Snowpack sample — Snodgrass Mountain, Crested Butte, Colorado (2/4/25, 12:06 PM MST)
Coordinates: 38.923, -106.968
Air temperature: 35 °F
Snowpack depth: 80 cm
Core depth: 20 cm
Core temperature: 33.8 °F
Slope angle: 14°, slope face: 78°
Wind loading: low
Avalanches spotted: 0
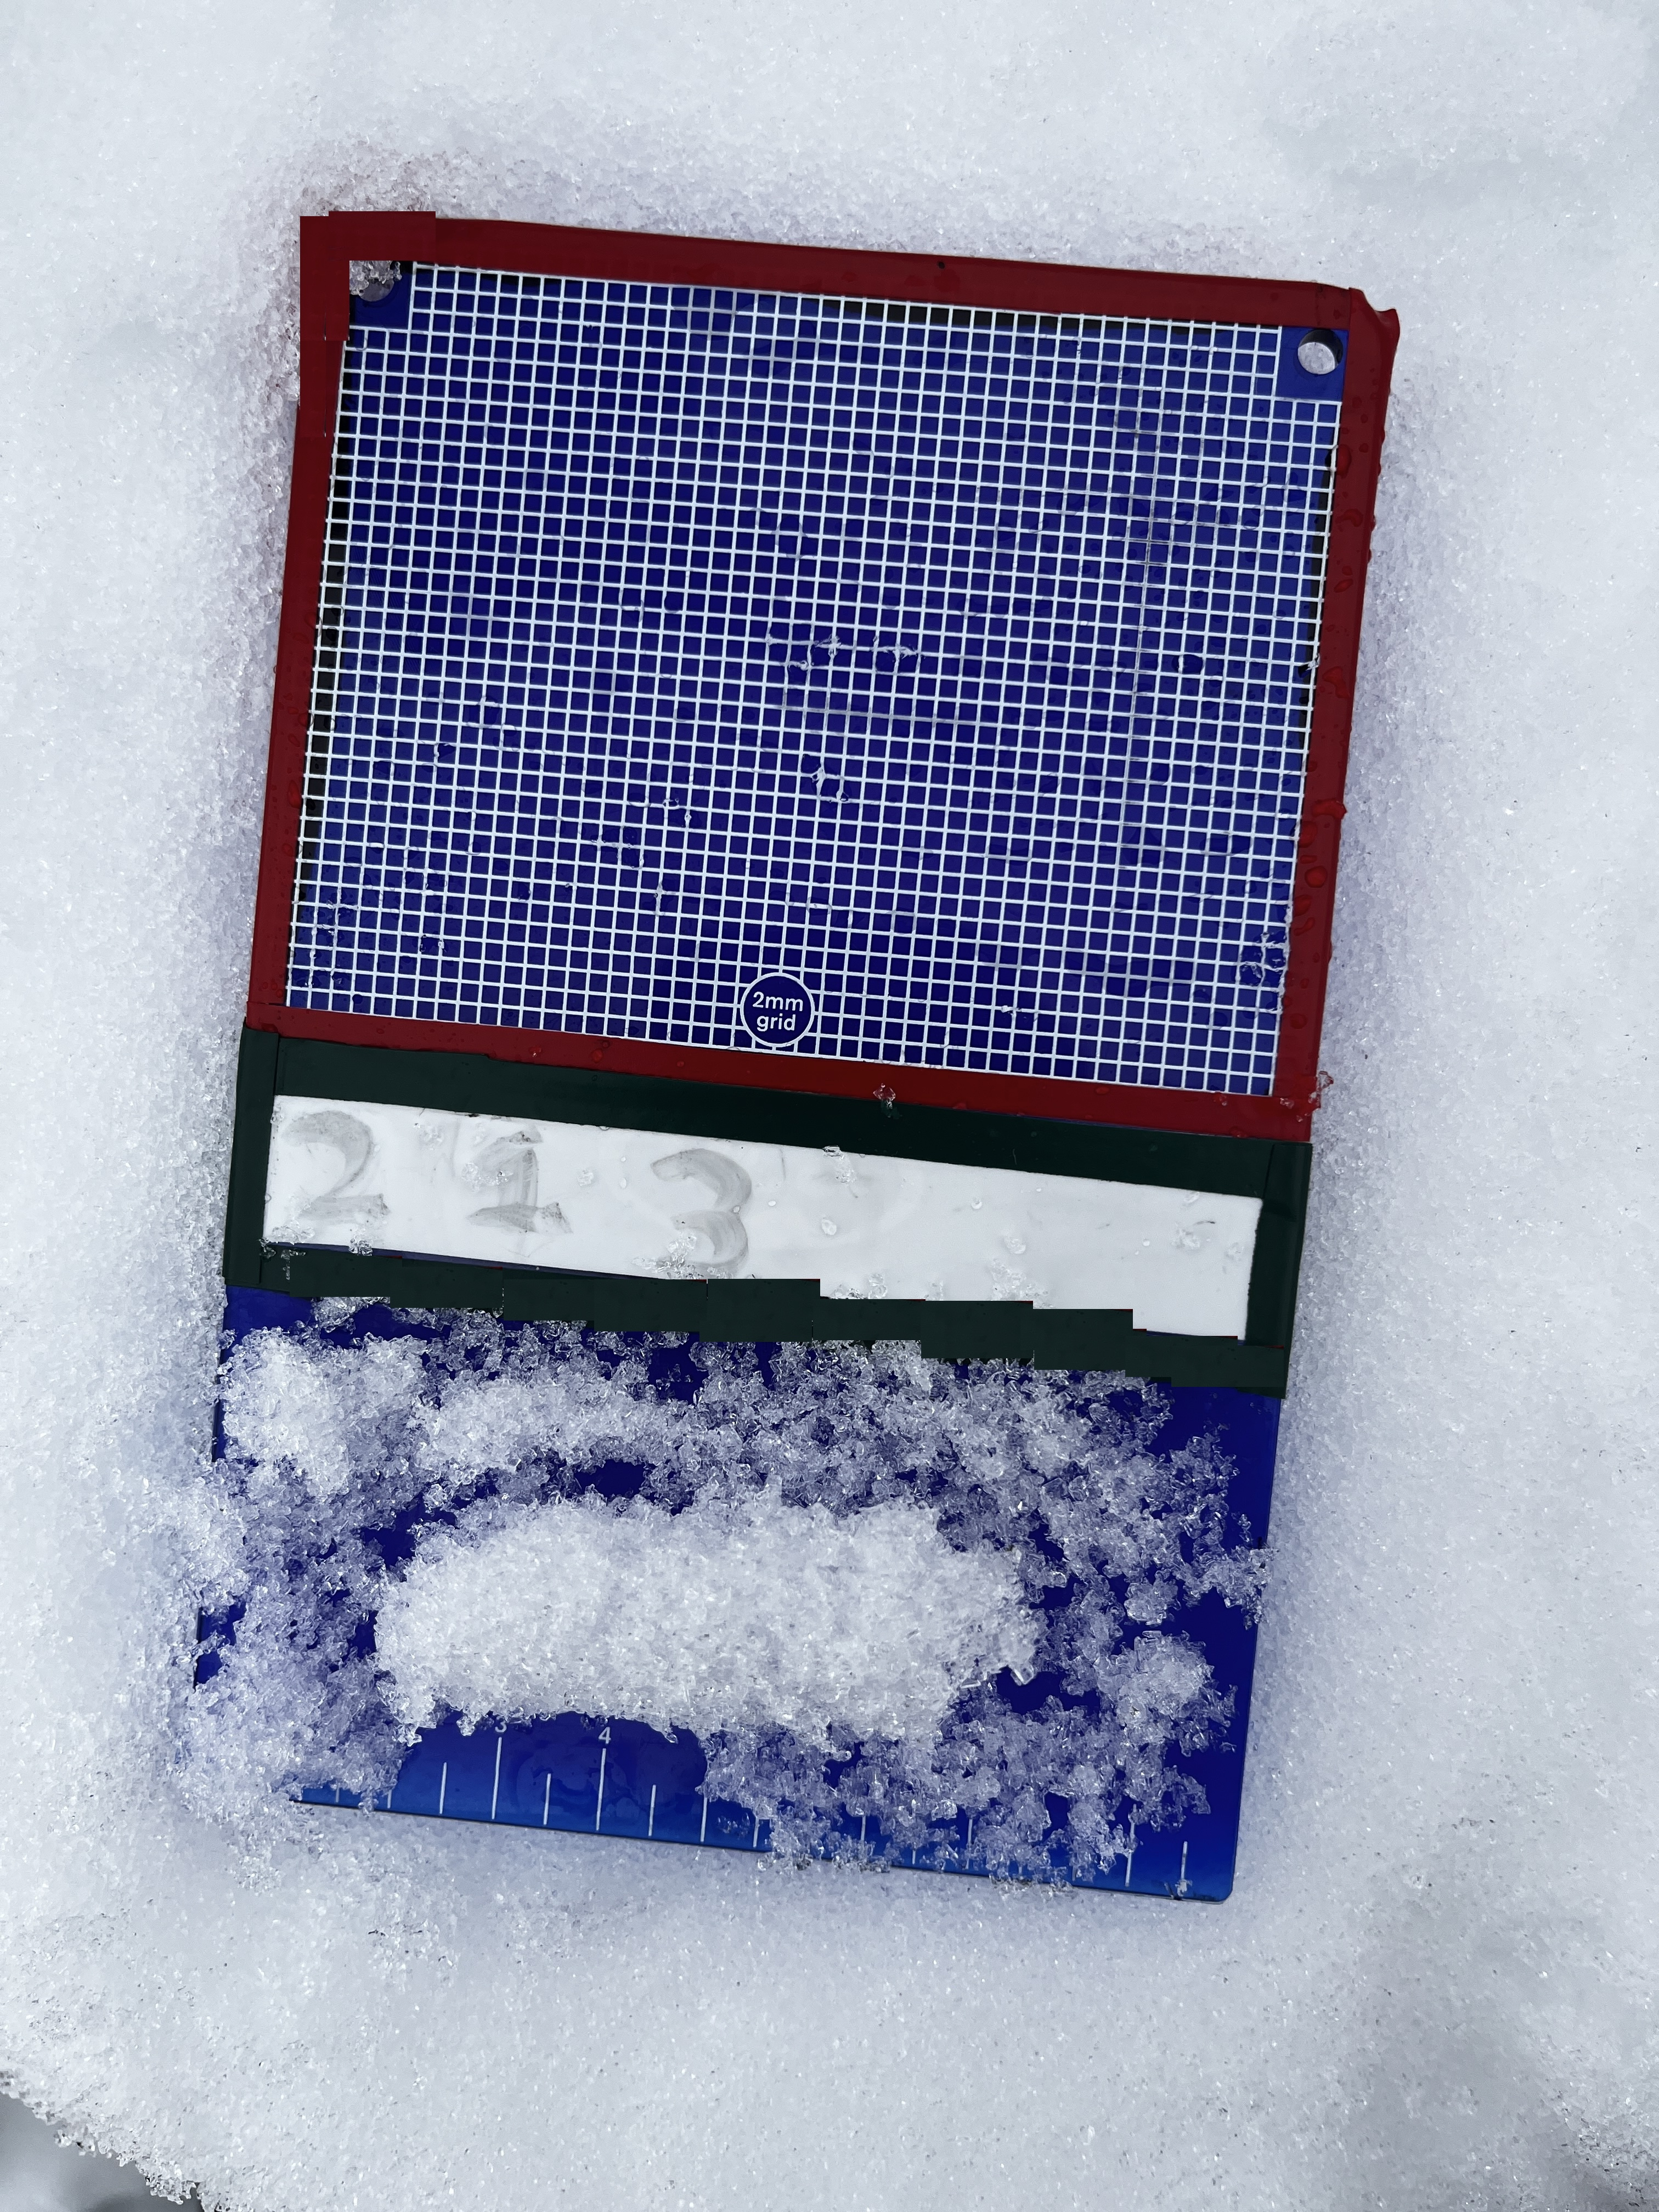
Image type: crystal_card
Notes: No avalanches nearby, unusually warm weather for the last month reported by residents, Collected 25 yards from treeline